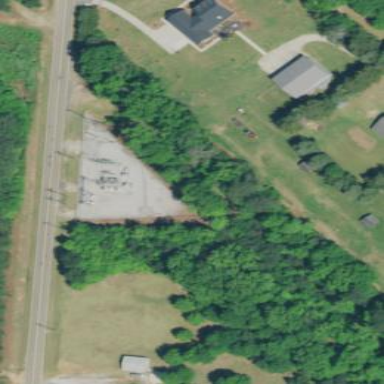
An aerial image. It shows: Distribution power substation secured by fence.